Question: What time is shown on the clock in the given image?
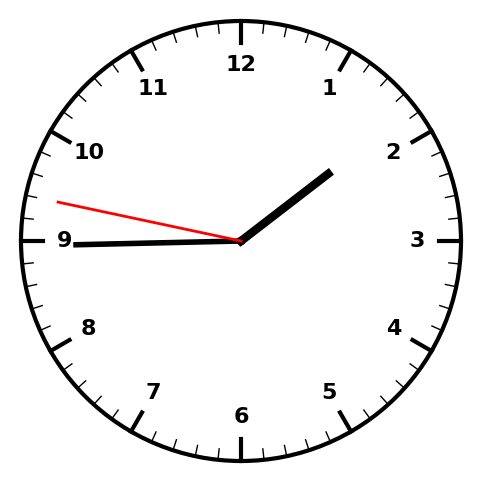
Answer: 01:44:47